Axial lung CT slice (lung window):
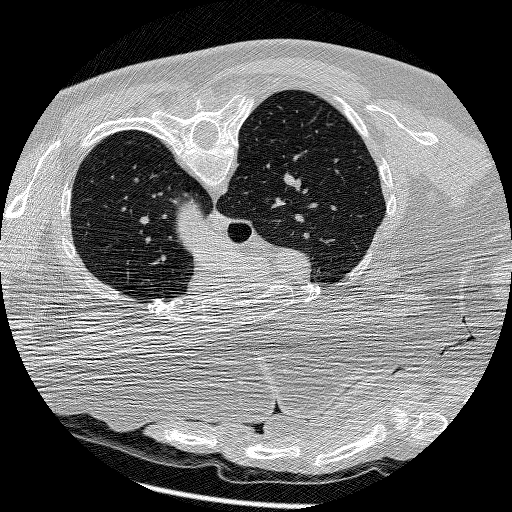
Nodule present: no